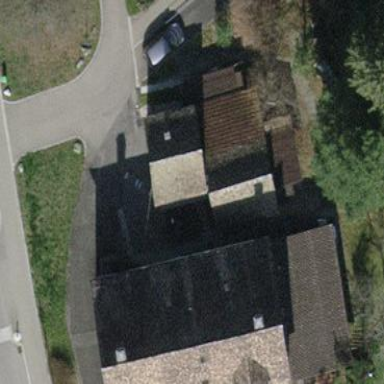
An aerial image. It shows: Garage.